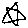
Label: star